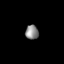
Tissue: lung
Cell type: Epithelial cells
Senescence score: 0.2098
Nuclear area (px): 187
Mean DAPI intensity: 136.701